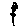
Label: flower